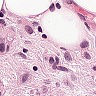
Metastatic tissue present: yes